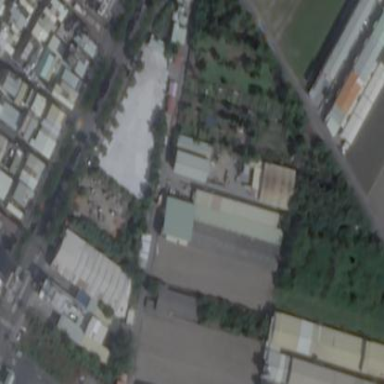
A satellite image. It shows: Industrial area.